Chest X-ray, PA view. Patient: 55 years old, sex F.
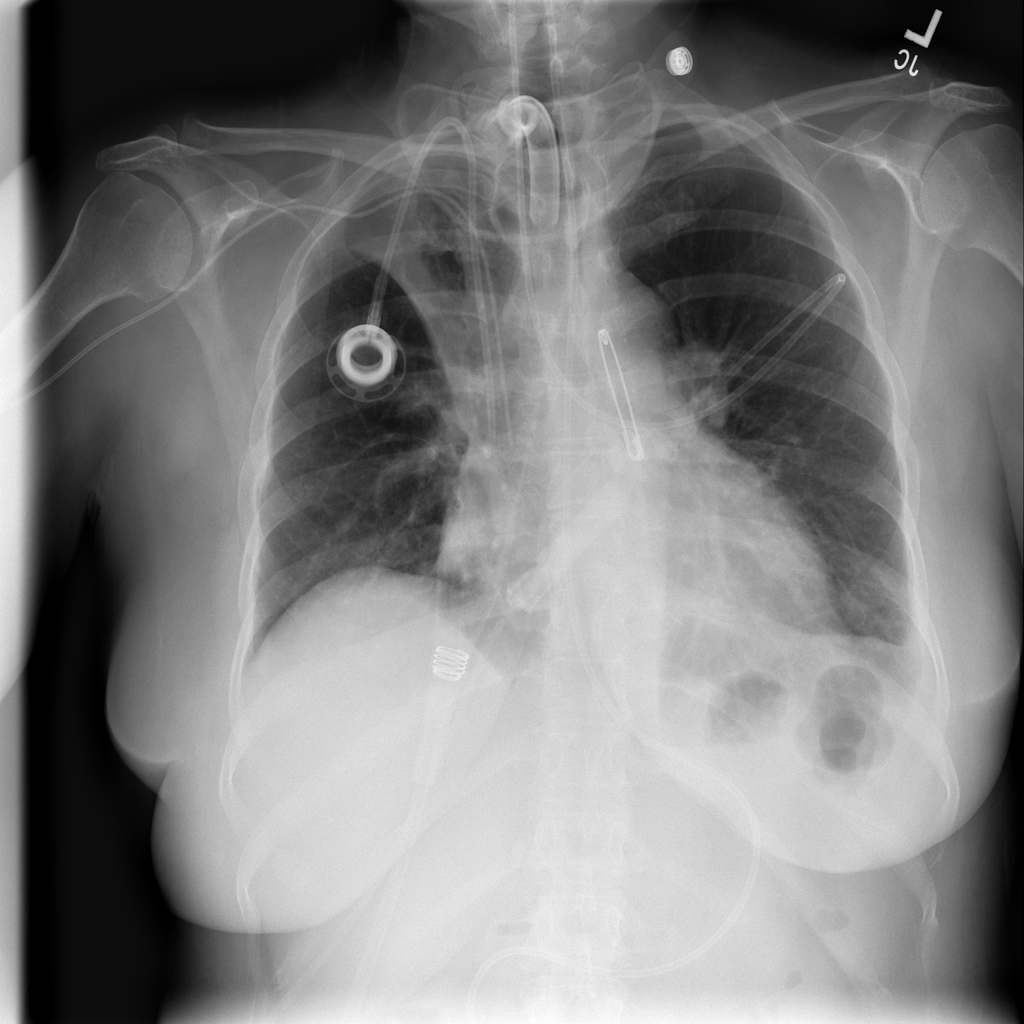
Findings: No Finding